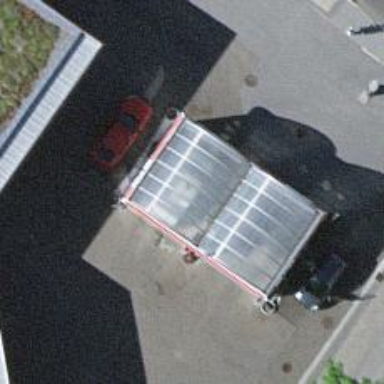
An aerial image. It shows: Car wash facility.